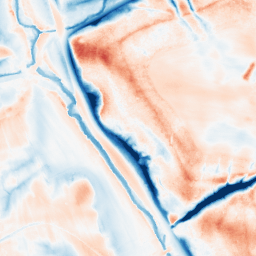
Category: classical
Decomposition family: gaussian_anisotropic
Decomposition parameters: sigma_x: 10
sigma_y: 10
Upsampling method: bicubic_16x
Upsampling parameters: scale: 16
Upsampling scale: 16